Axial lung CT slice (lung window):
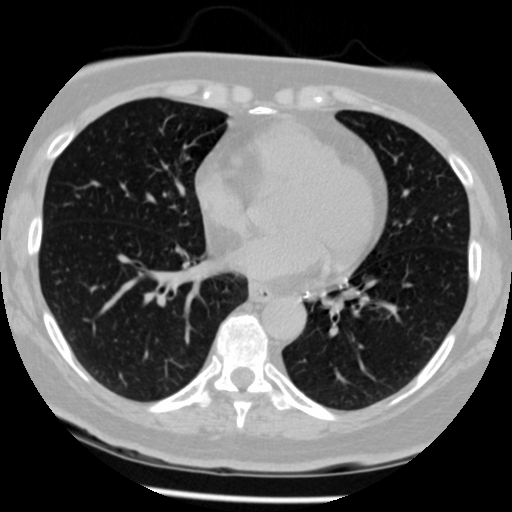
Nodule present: no